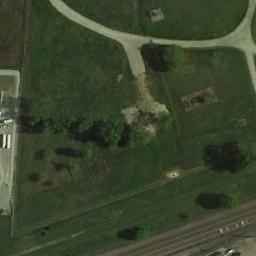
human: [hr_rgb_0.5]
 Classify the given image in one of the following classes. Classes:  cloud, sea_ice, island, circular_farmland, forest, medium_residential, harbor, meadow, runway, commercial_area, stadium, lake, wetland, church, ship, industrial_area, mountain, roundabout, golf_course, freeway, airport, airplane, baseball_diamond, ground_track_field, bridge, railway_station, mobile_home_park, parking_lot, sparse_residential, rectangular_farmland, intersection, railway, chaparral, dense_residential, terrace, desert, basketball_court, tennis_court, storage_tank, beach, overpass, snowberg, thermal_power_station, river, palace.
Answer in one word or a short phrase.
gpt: meadow